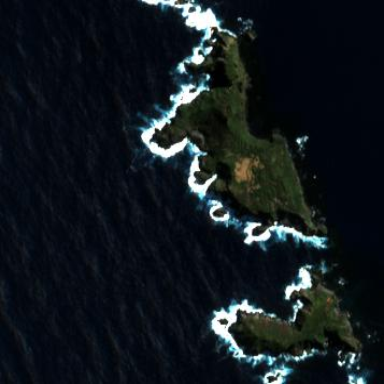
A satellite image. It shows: Island with natural coastline.